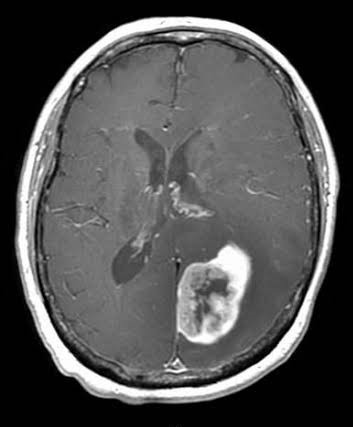
Label: glioma